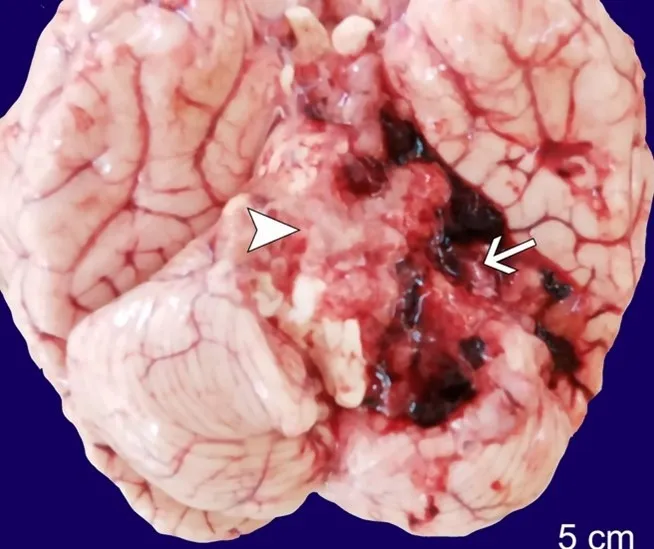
Brain macroscopic view shows the base of brain with (infratentorial) left cerebellar tumor with surrounding hemorrhage (arrow) and liquefactive necrosis (arrowhead).
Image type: pathology (fish)